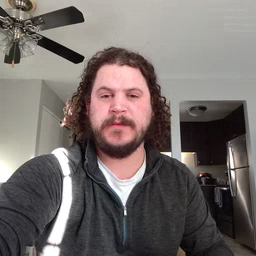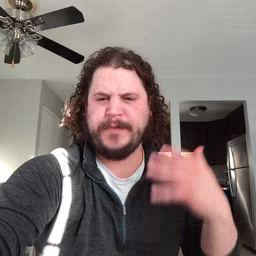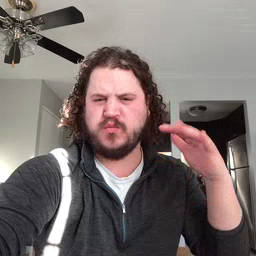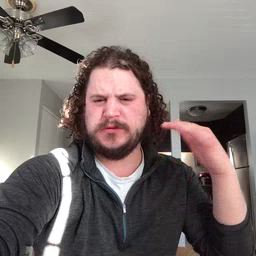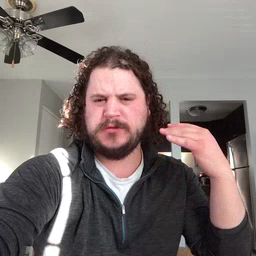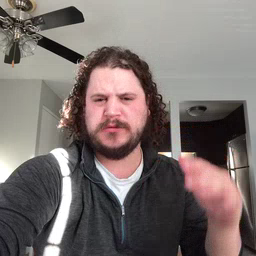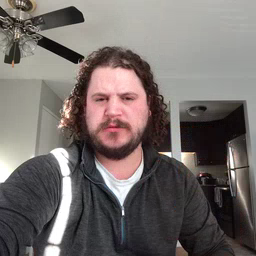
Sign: noisy